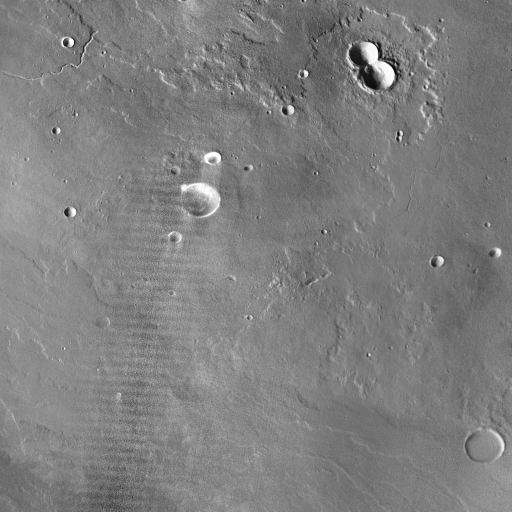
Crater classes present: Background, Other, Buried